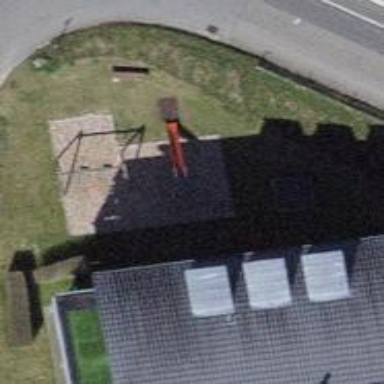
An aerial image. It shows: Playground area for leisure land.